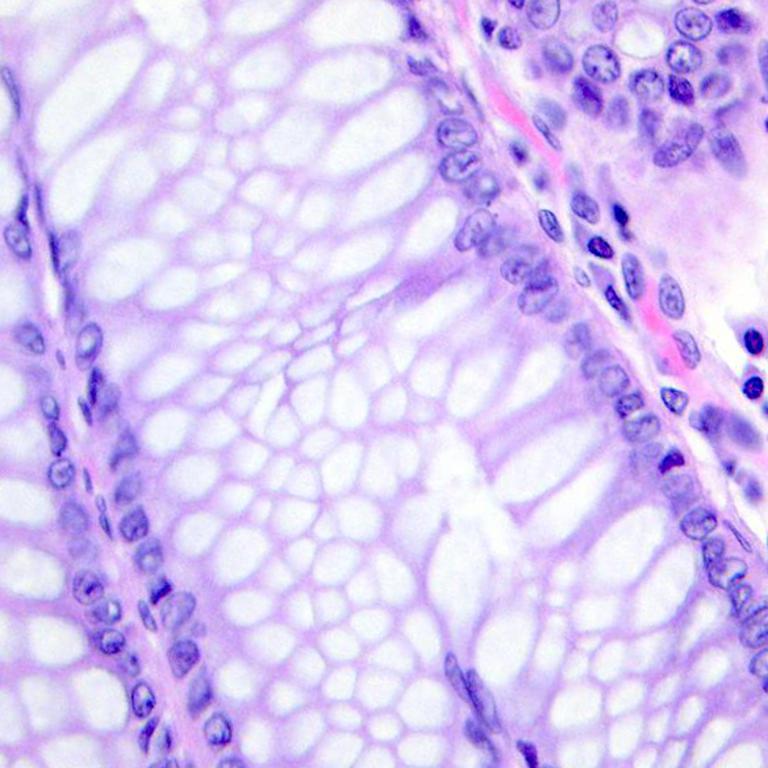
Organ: colon
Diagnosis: benign